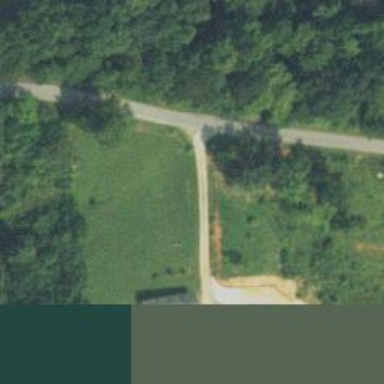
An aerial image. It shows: Driveway leading to service road.